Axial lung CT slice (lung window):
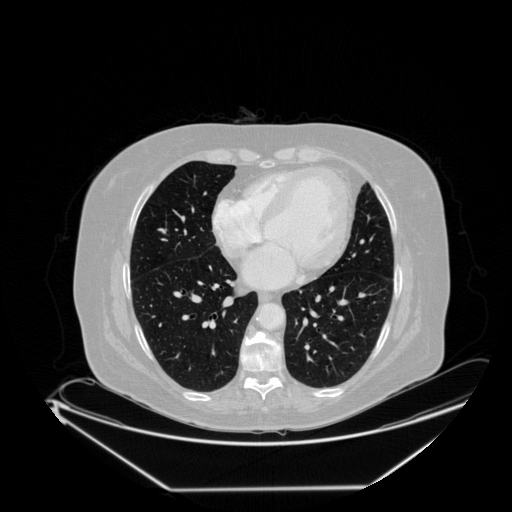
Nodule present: no